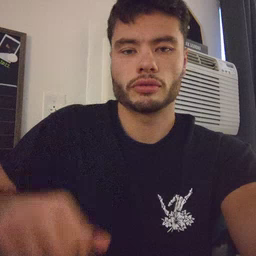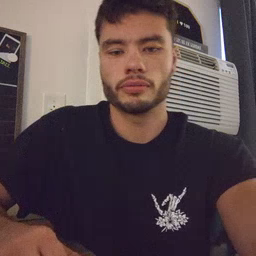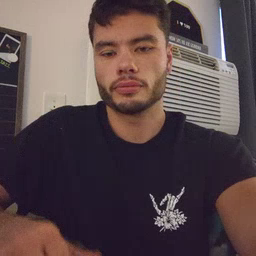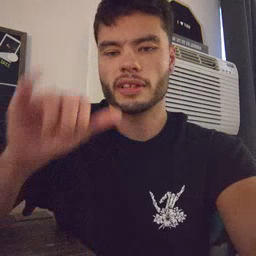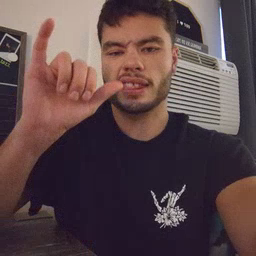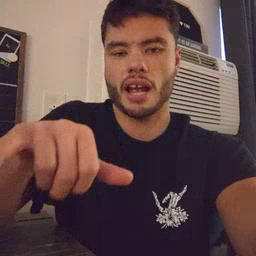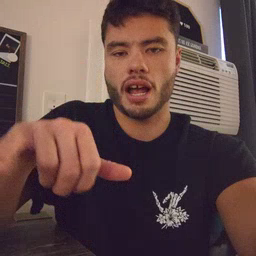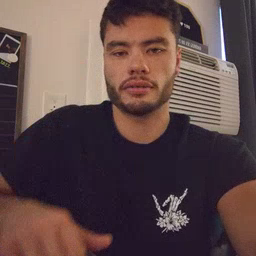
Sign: that